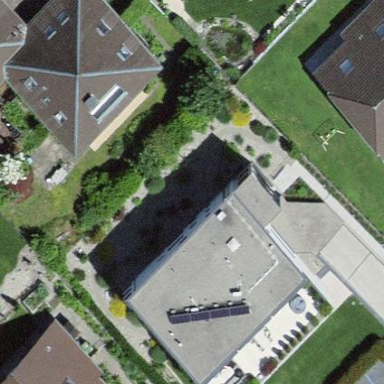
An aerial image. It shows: Building with pyramidal roof made of roof tiles.